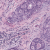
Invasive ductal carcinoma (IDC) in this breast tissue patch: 0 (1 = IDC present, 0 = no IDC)